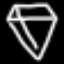
Label: diamond